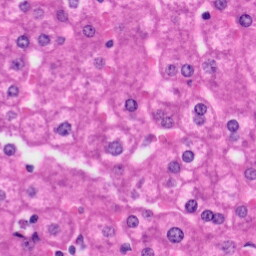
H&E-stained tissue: Liver